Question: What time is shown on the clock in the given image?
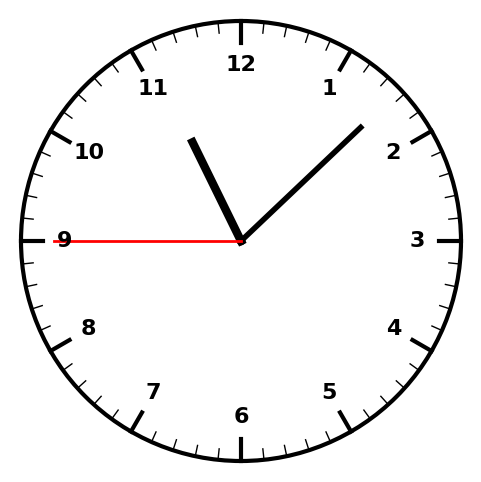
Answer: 11:07:45